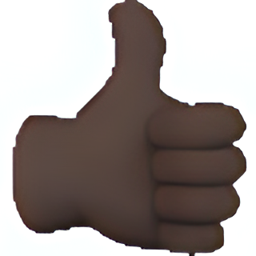
Name: thumbs up sign
Emoji: 👍🏿
Group: People & Body
Sub-group: hand-fingers-closed